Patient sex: M
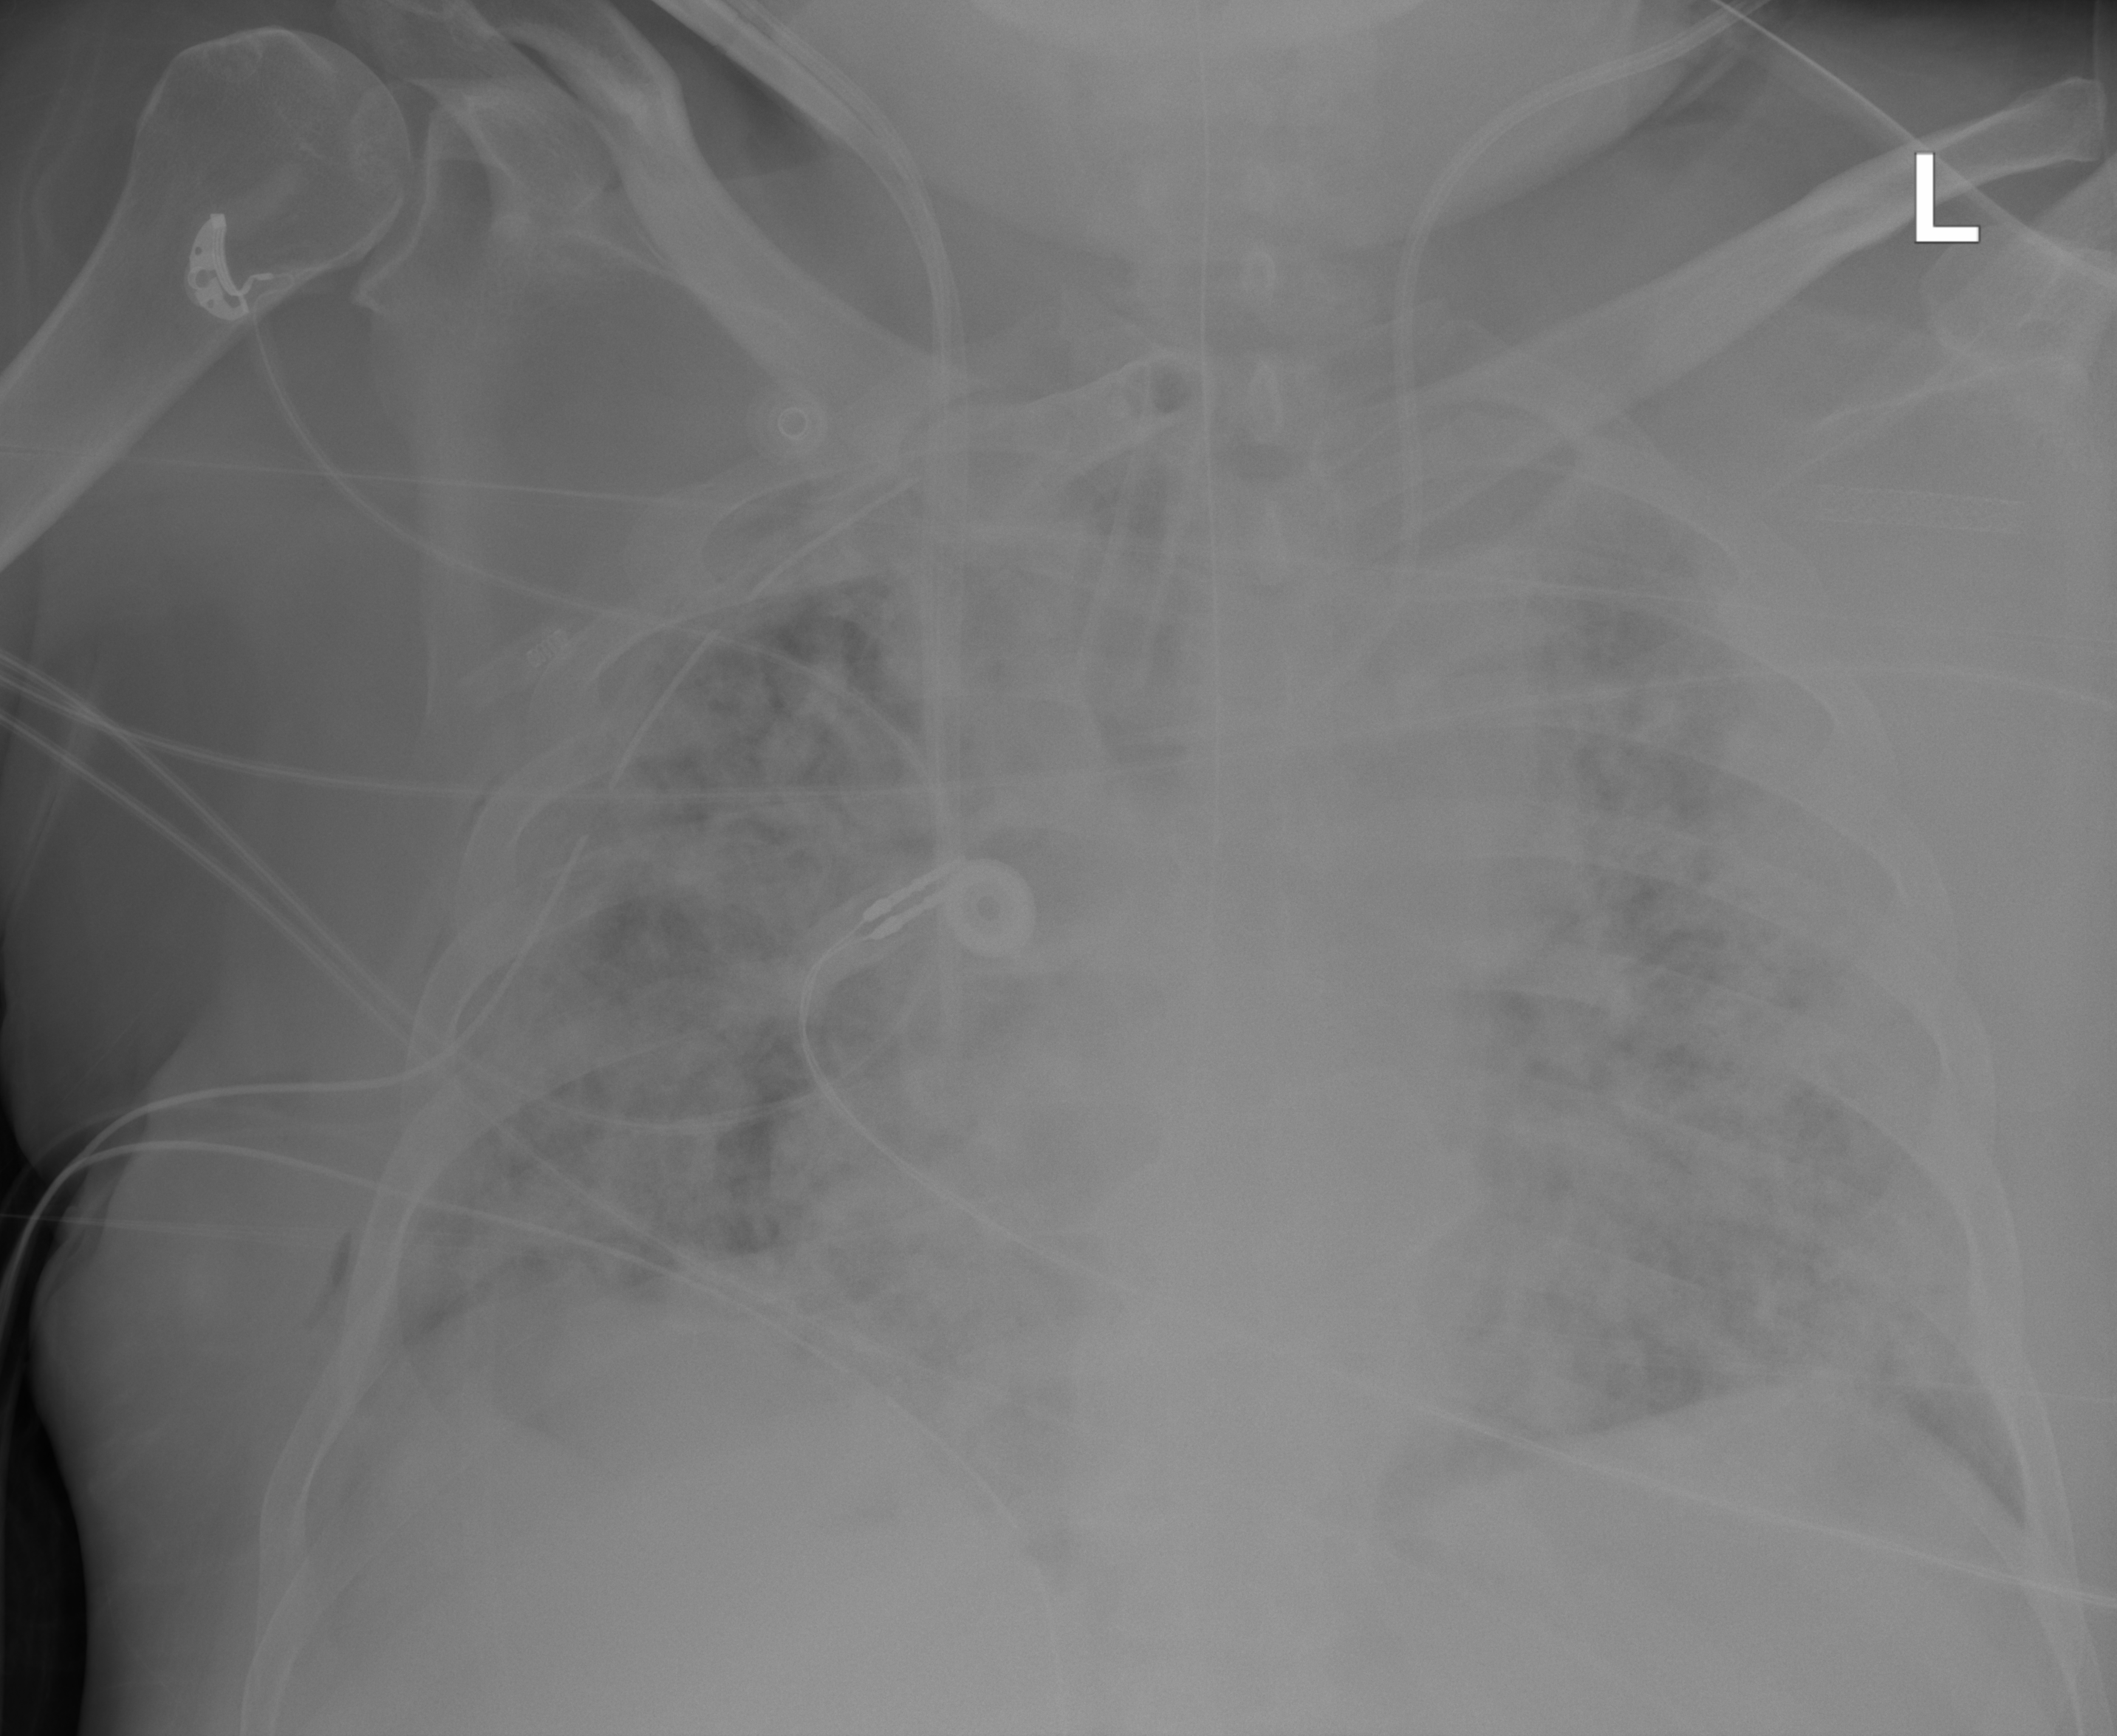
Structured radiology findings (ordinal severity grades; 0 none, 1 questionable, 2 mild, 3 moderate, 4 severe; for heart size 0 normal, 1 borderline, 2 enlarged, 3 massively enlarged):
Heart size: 1
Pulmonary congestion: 2
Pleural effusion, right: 0
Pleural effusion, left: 2
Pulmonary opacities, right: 4
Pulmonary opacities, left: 4
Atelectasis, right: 3
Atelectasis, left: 3